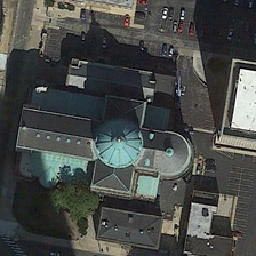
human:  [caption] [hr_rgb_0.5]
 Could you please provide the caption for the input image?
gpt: There are several buildings and parking lots around a blue church.

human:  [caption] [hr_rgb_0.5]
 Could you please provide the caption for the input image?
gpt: A blue church is surrounded by buildings and parking lots.

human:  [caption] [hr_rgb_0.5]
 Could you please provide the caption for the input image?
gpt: The cyan church is surrounded by several buildings and parking lots.

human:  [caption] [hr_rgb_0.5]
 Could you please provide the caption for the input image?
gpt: a cyanide church is surrounded by several buildings and parking lots.

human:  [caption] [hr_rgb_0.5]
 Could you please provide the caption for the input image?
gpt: There are lots of buildings and blue churches.